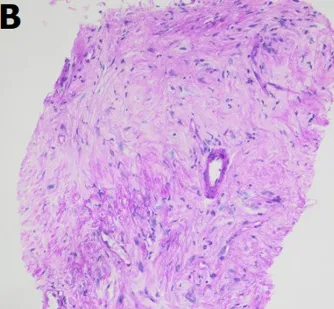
PAS-stain.
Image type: pathology (pas)